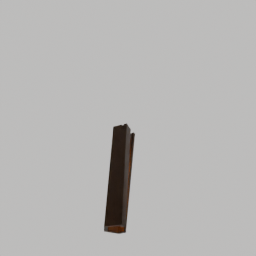
Label: lighting